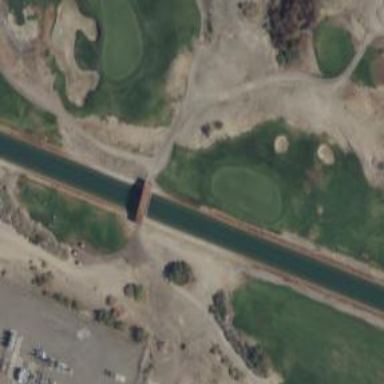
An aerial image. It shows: Path bridge over golf path.